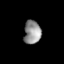
Tissue: lung
Cell type: T cells
Senescence score: 0.2284
Nuclear area (px): 388
Mean DAPI intensity: 146